Question: This is an 15-digit puzzle. Find the minimum number of steps to restore it.
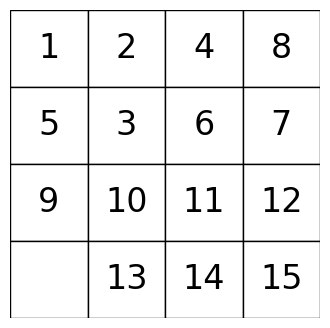
Answer: 17